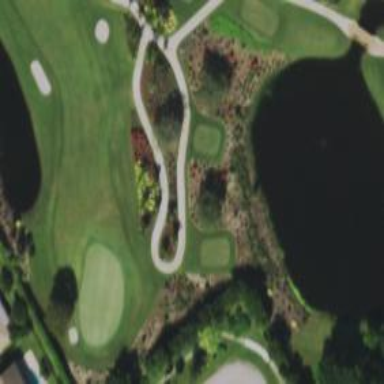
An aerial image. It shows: Path used for both walking and golf.